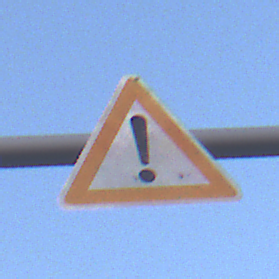
Verkehrszeichen: Gefahrenstelle
Umgebung: Outdoor, Urban
Tageszeit: SunriseSunset
Wetter: Clear
Licht: Natural
Jahreszeit: NotSpecified
Kontrast: LowContrast